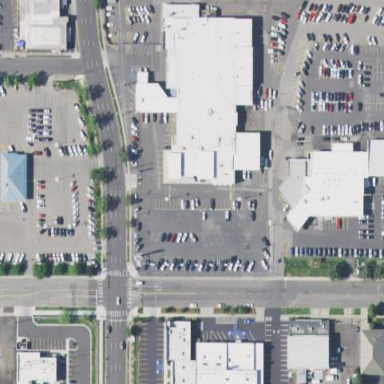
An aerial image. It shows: Commercial building.